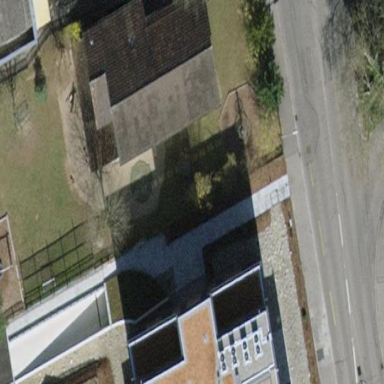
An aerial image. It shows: Kindergarten building.